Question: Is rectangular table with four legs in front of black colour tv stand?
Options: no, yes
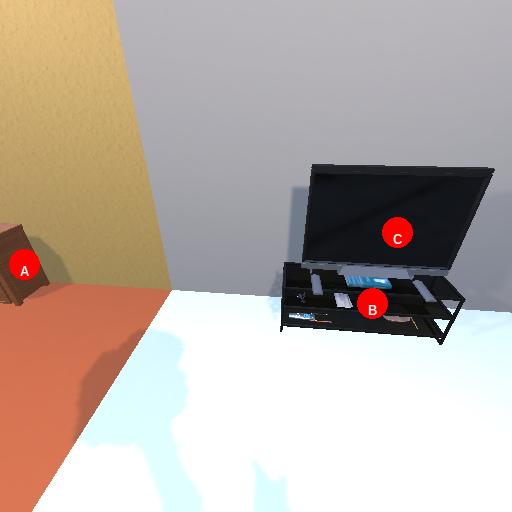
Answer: no